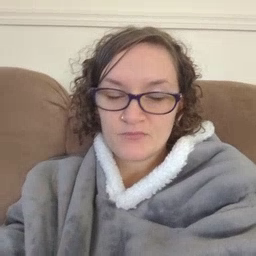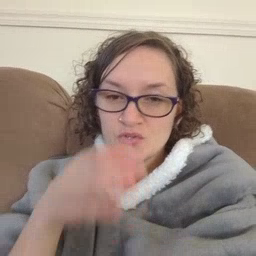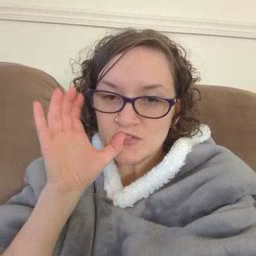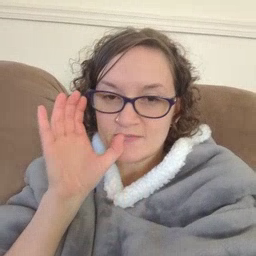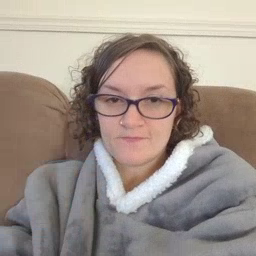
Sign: drink